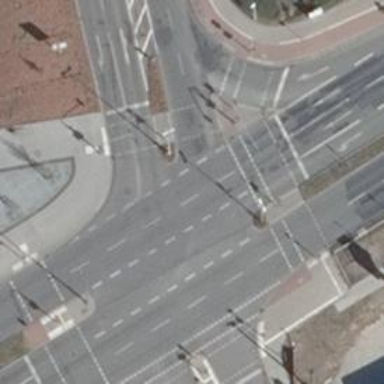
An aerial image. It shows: Road with traffic signals.